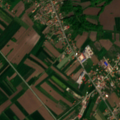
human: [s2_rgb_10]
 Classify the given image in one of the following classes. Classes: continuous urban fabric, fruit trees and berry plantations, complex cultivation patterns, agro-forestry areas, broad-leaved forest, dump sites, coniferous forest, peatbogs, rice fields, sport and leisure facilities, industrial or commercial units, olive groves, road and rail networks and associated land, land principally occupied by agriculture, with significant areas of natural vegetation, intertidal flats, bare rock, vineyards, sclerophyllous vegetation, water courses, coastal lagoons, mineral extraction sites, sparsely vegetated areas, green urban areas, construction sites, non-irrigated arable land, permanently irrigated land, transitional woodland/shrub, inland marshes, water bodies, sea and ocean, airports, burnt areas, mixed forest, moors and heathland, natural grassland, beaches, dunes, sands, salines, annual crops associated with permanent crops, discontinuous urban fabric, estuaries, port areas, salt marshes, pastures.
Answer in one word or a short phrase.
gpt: discontinuous urban fabric, non-irrigated arable land, complex cultivation patterns, land principally occupied by agriculture, with significant areas of natural vegetation